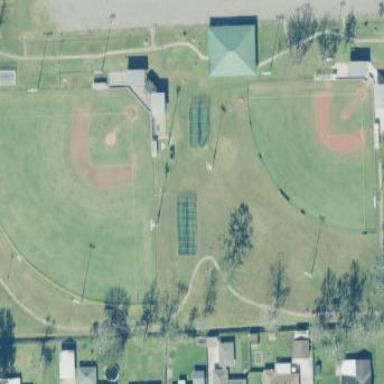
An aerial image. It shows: Baseball pitch for leisure land activities.